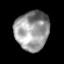
Tissue: skin
Cell type: Epithelial cells
Senescence score: 0.2804
Nuclear area (px): 1309
Mean DAPI intensity: 151.39